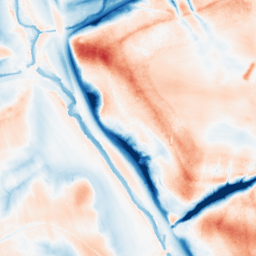
Category: trend_removal
Decomposition family: local_polynomial
Decomposition parameters: window_size: 51
degree: 2
Upsampling method: bspline
Upsampling parameters: scale: 8
Upsampling scale: 8